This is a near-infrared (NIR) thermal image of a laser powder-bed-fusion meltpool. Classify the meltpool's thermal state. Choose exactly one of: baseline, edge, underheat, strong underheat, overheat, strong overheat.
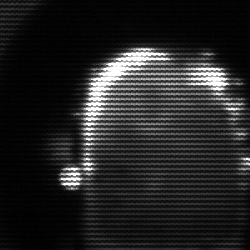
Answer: baseline